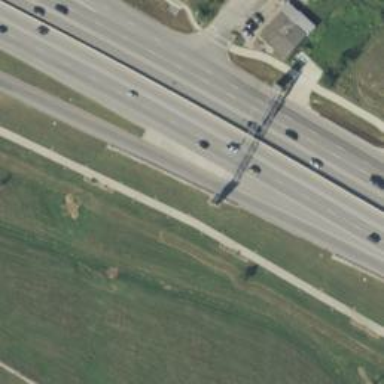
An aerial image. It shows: Asphalt frontage road connected to trunk link highway.